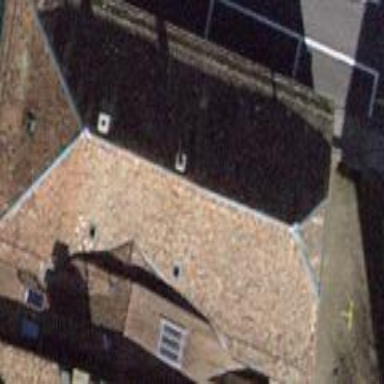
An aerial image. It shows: Gabled roof made of roof tiles on apartment building. The roof is oriented across the building.